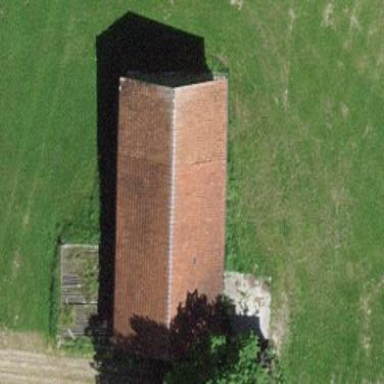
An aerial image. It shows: Farm auxiliary building.